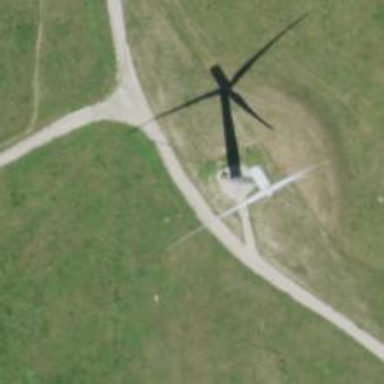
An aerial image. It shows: Wind turbine generator that utilizes wind as its source for generating electricity. It is of the horizontal axis type.